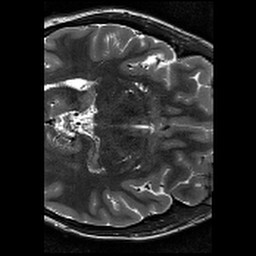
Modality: T2w
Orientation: axial